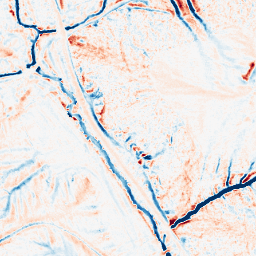
Category: edge_preserving
Decomposition family: median
Decomposition parameters: size: 11
Upsampling method: linear_exact
Upsampling parameters: scale: 8
Upsampling scale: 8